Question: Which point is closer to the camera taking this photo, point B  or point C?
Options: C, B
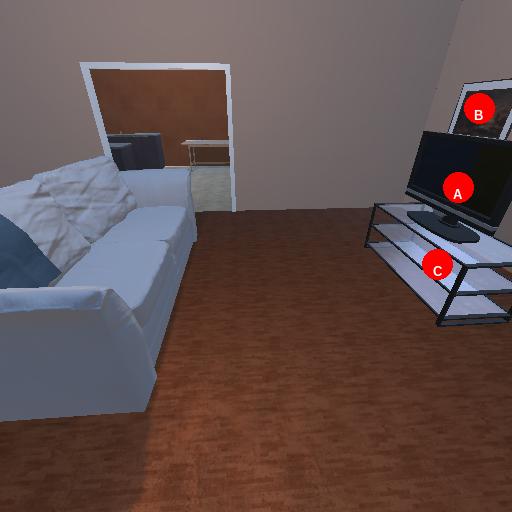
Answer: C